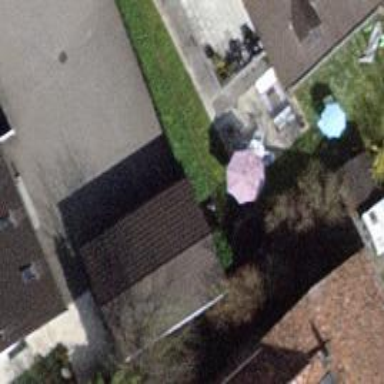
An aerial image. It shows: Gabled building with roof oriented along its structure.